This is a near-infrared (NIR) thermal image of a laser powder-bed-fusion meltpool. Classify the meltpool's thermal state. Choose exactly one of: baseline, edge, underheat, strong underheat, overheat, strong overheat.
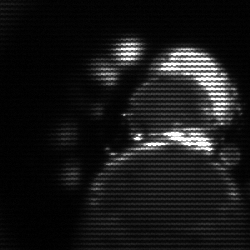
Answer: baseline